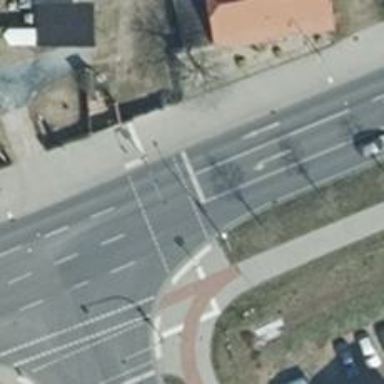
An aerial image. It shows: Road with traffic signals controlling the flow of traffic.